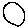
Label: circle